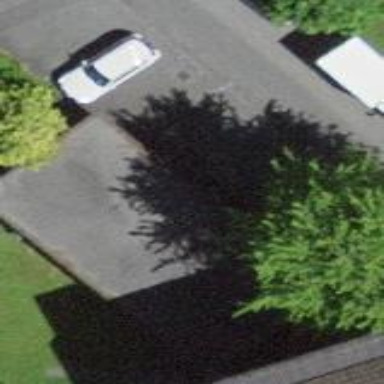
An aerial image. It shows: Garage.